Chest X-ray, PA view. Patient: 49 years old, sex F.
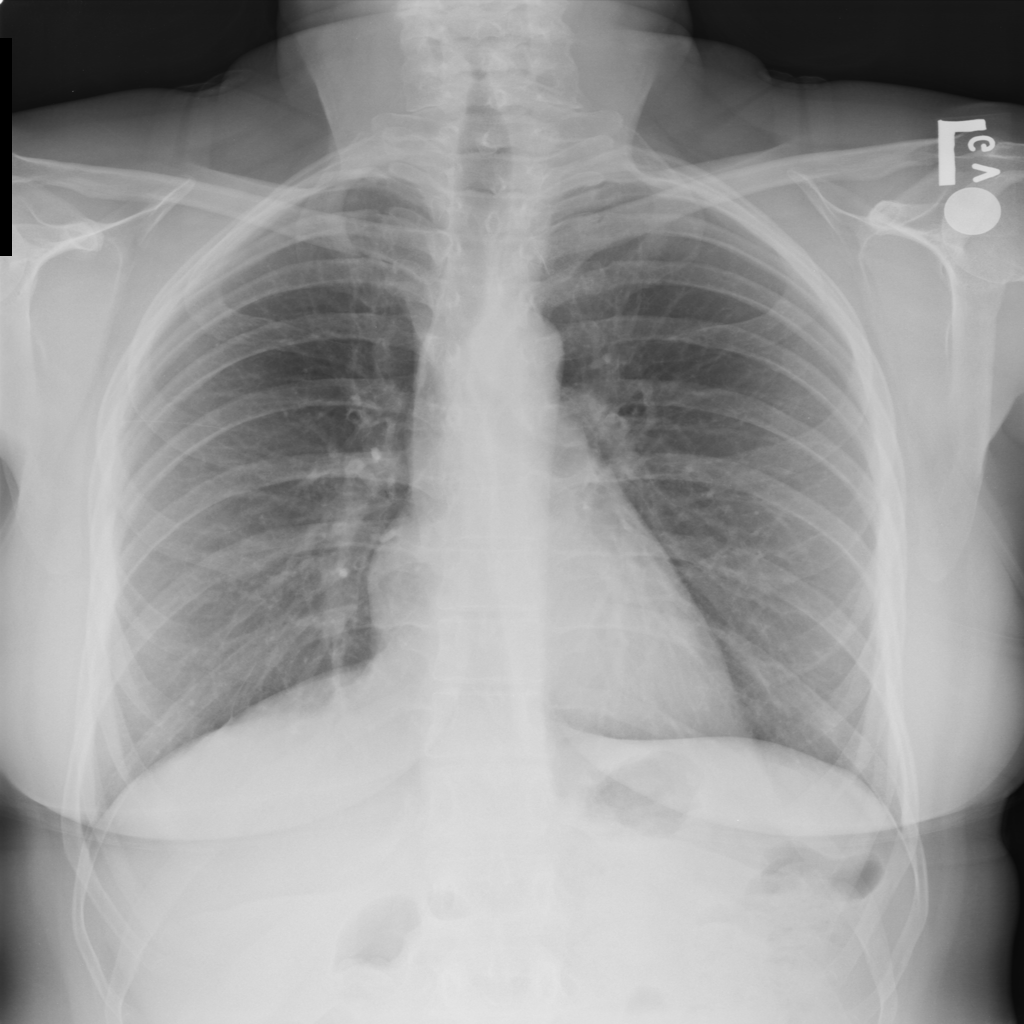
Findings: No Finding